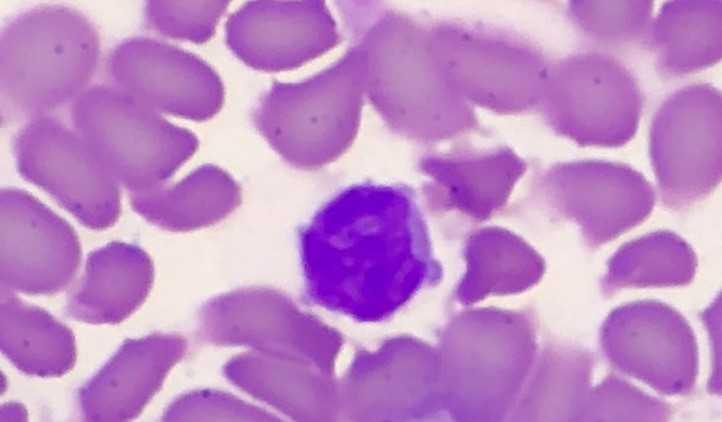
White blood cell type: Lymphocyte